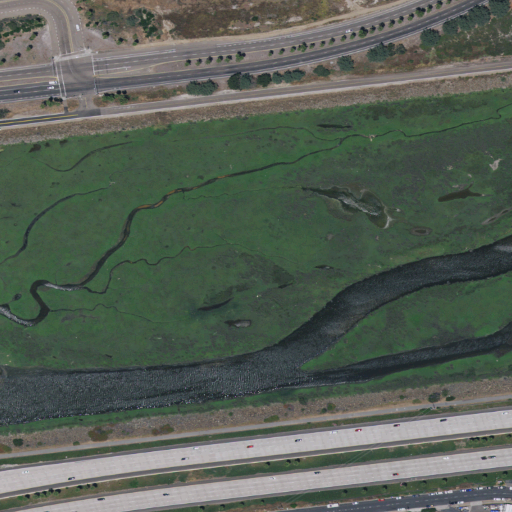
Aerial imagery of valley in California named Mission Valley containing herbaceous wetlands, medium intensity development, low intensity development, open water, high intensity development, shrub, and open development